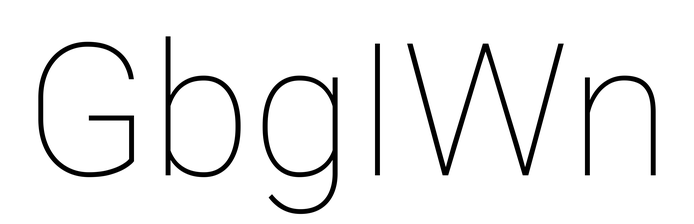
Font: Roboto_Thin